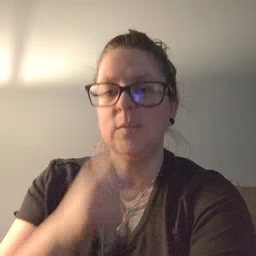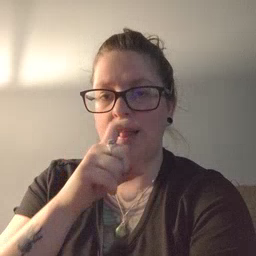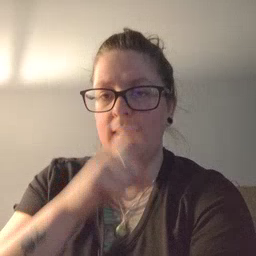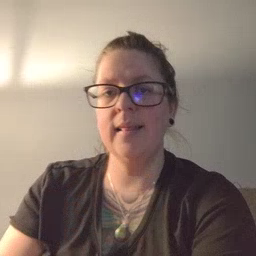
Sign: doll